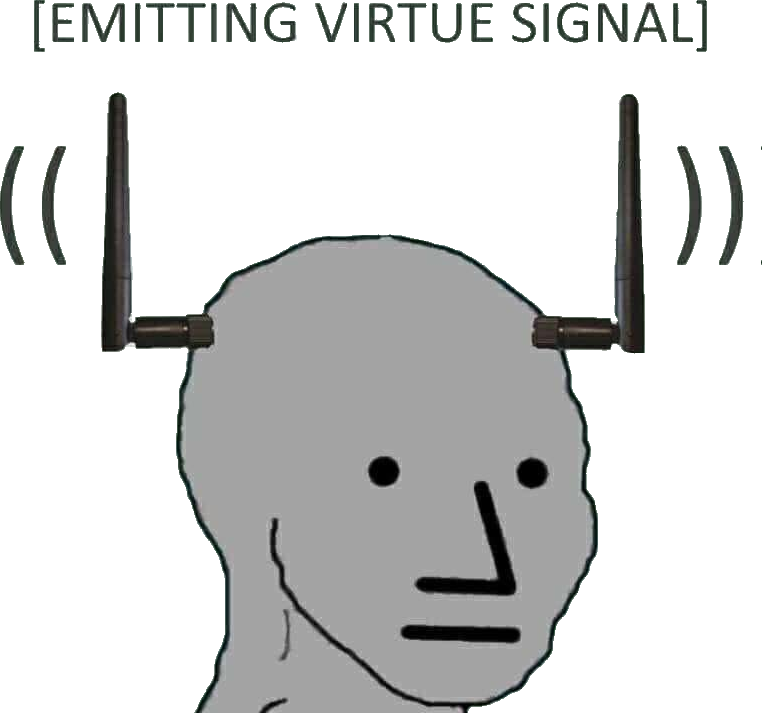
Label: 5_NPC